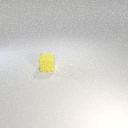
small yellow rubber cube